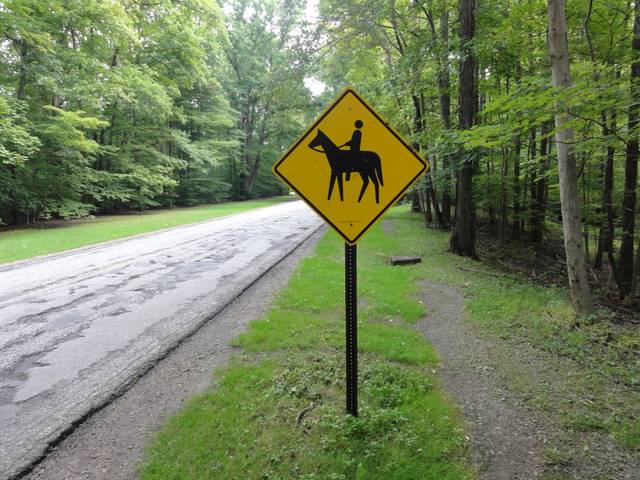
Region: United States
Coordinates: 41.565, -81.431